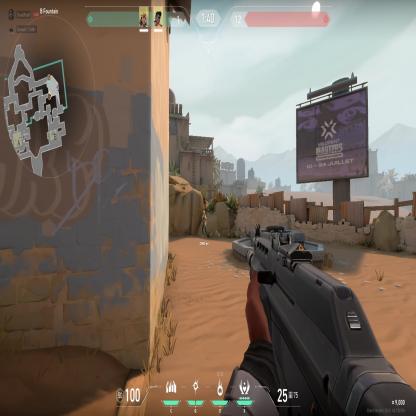
Label: teammate